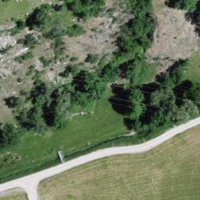
EUNIS habitat code: 23
Species observed at this site:
Lysandra coridon
Coenonympha pamphilus
Aphantopus hyperantus
Melitaea athalia
Colias croceus
Melanargia galathea
Lasiommata megera
Satyrus ferula
Aricia artaxerxes
Minois dryas
Argynnis paphia
Aporia crataegi